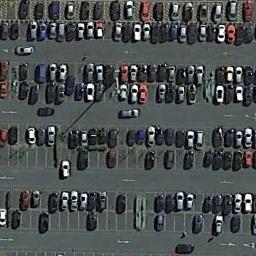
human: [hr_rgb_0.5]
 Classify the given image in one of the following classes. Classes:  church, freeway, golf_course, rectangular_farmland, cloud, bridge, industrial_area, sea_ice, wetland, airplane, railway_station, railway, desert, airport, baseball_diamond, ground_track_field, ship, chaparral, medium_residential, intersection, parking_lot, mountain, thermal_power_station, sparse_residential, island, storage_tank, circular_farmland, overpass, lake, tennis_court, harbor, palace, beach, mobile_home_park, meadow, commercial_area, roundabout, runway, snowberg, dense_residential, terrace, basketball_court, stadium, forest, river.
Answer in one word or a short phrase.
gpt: parking_lot